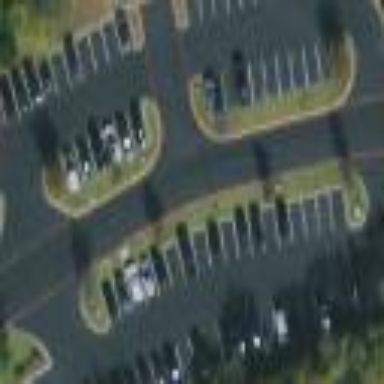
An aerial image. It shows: Road serving as parking aisle.